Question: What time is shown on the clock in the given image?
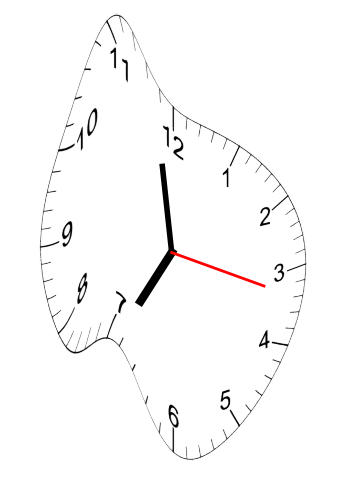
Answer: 06:58:17